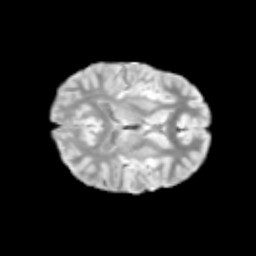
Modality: T2w
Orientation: axial
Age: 11
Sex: male
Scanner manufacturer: siemens
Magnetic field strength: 3 T
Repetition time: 3.8 s
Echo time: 0.07 s